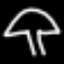
Label: mushroom